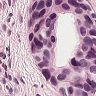
Metastatic tissue present: yes